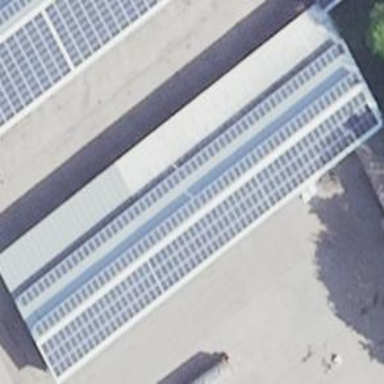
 featuring small solar photovoltaic panel generator with grey-colored roof. The solar panel generator is designed with photovoltaic method and oriented along the roof."